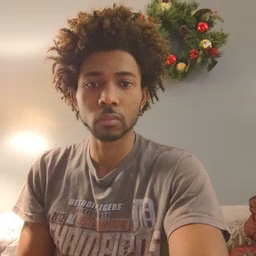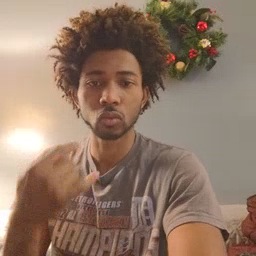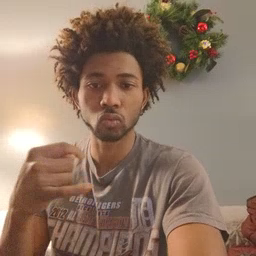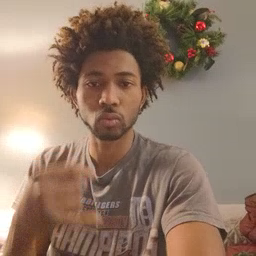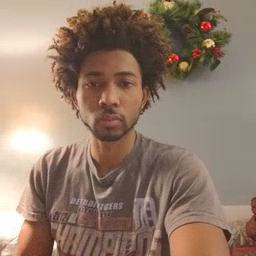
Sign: toy